Question: How do I create popup input field for Android?
I need Xml and Java Code.

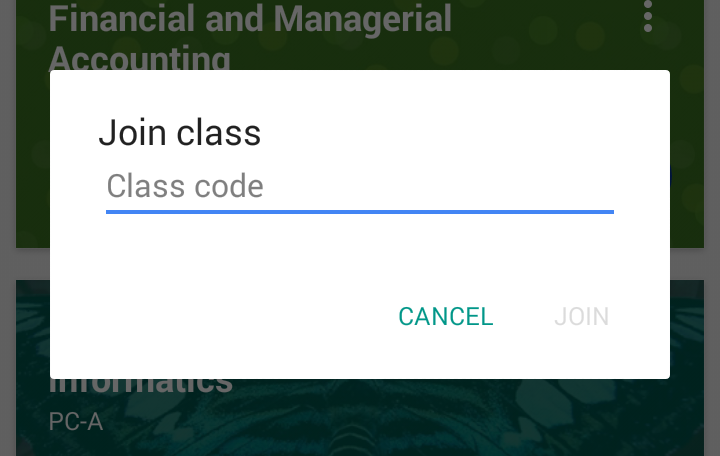
Answer: try to use this custom popup dialog code
main.xml
'''
<?xml version="1.0" encoding="utf-8"?>
<LinearLayout xmlns:android="http://schemas.android.com/apk/res/android"
android:layout_width="fill_parent"
android:layout_height="fill_parent"
android:orientation="vertical" >
<Button
android:id="@+id/buttonPrompt"
android:layout_width="wrap_content"
android:layout_height="wrap_content"
android:text="Show Prompt Dialog" />
<EditText
android:id="@+id/editTextResult"
android:layout_width="match_parent"
android:layout_height="wrap_content" >
</EditText>
</LinearLayout>
'''
Custom.xml
'''
<?xml version="1.0" encoding="utf-8"?>
<LinearLayout xmlns:android="http://schemas.android.com/apk/res/android"
android:id="@+id/layout_root"
android:layout_width="fill_parent"
android:layout_height="fill_parent"
android:orientation="vertical"
android:padding="10dp" >
<TextView
android:id="@+id/textView1"
android:layout_width="wrap_content"
android:layout_height="wrap_content"
android:text="Type Your Message : "
android:textAppearance="?android:attr/textAppearanceLarge" />
<EditText
android:id="@+id/editTextDialogUserInput"
android:layout_width="match_parent"
android:layout_height="wrap_content" >
<requestFocus />
</EditText>
</LinearLayout>
'''
main.java
'''
package cm.kikani.kalpesh;
import android.app.Activity;
import android.app.AlertDialog;
import android.content.Context;
import android.content.DialogInterface;
import android.os.Bundle;
import android.view.LayoutInflater;
import android.view.View;
import android.view.View.OnClickListener;
import android.widget.Button;
import android.widget.EditText;
public class MainActivity extends Activity {
final Context context = this;
private Button button;
private EditText result;
public void onCreate(Bundle savedInstanceState) {
super.onCreate(savedInstanceState);
setContentView(R.layout.main);
// components from main.xml
button = (Button) findViewById(R.id.buttonPrompt);
result = (EditText) findViewById(R.id.editTextResult);
// add button listener
button.setOnClickListener(new OnClickListener() {
@Override
public void onClick(View arg0) {
// get prompts.xml view
LayoutInflater li = LayoutInflater.from(context);
View promptsView = li.inflate(R.layout.custom, null);
AlertDialog.Builder alertDialogBuilder = new AlertDialog.Builder(
context);
// set prompts.xml to alertdialog builder
alertDialogBuilder.setView(promptsView);
final EditText userInput = (EditText) promptsView
.findViewById(R.id.editTextDialogUserInput);
// set dialog message
alertDialogBuilder
.setCancelable(false)
.setPositiveButton("OK",
new DialogInterface.OnClickListener() {
public void onClick(DialogInterface dialog,int id) {
// get user input and set it to result
// edit text
result.setText(userInput.getText());
}
})
.setNegativeButton("Cancel",
new DialogInterface.OnClickListener() {
public void onClick(DialogInterface dialog,int id) {
dialog.cancel();
}
});
// create alert dialog
AlertDialog alertDialog = alertDialogBuilder.create();
// show it
alertDialog.show();
}
});
}
}
'''